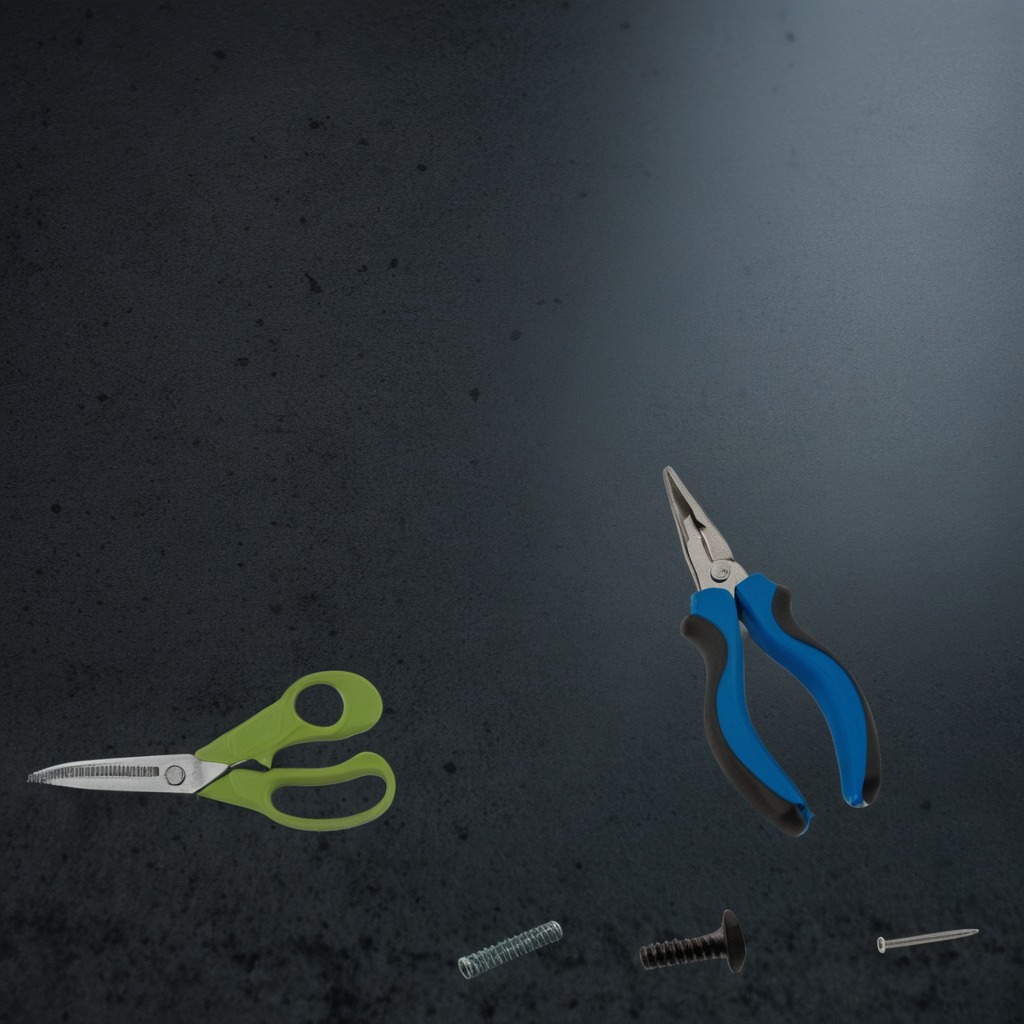
A metal machine screw, an iron nail, pliers, a coiled metal spring, and a pair of scissors are lying on the clean granite table inside a workshop at night.